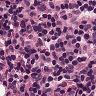
Metastatic tissue present: no